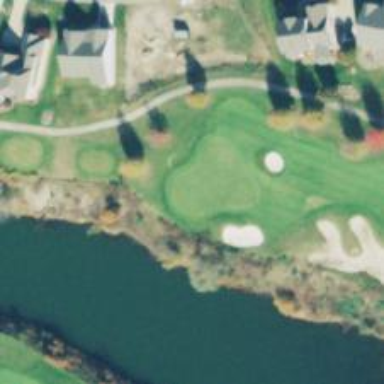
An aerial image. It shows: Golf hole.